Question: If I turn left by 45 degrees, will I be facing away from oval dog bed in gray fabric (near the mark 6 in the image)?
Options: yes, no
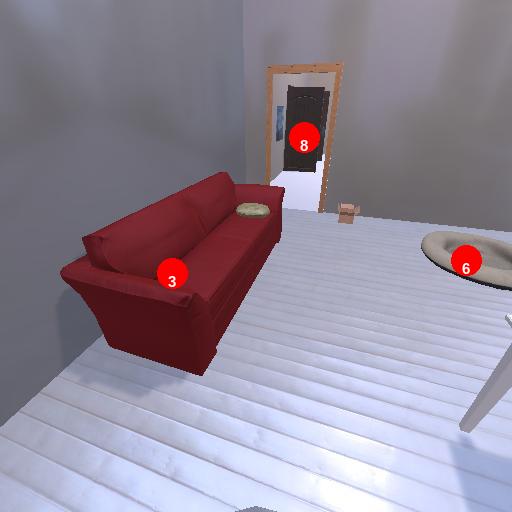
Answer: yes